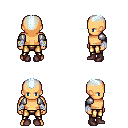
a pixel art fantasy rpg character, male body template, human, tanned skin, steel arm armor, gold greaves, white cyan short mohawk hairstyle, white cloth bandages, maroon shoes, four views (front, back, left, right), 2x2 character sprite sheet, small pixel art, hard edges, no anti-aliasing